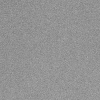
Atmospheric dust classification: dusty